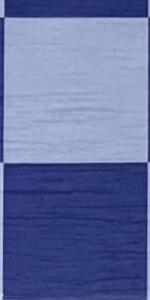
Label: Empty